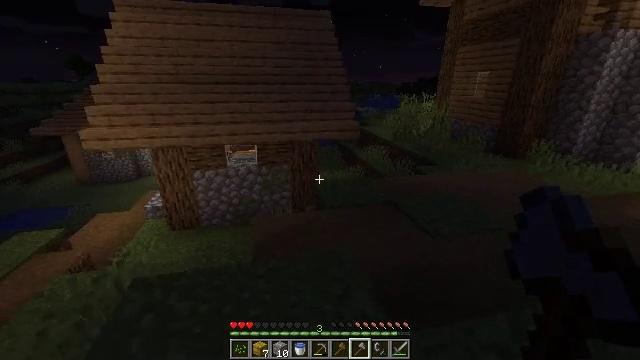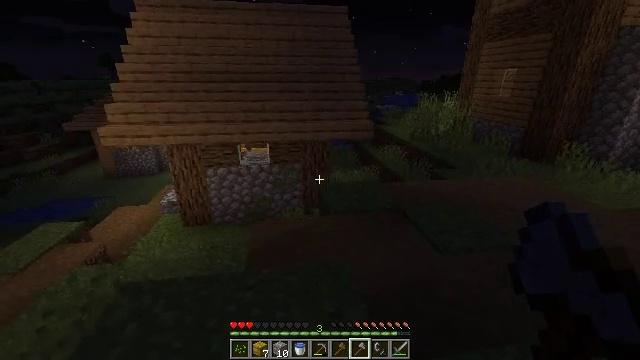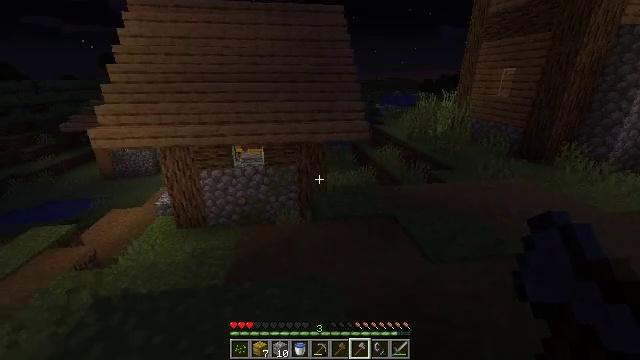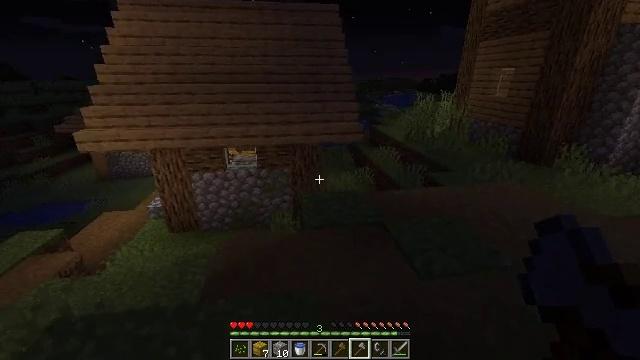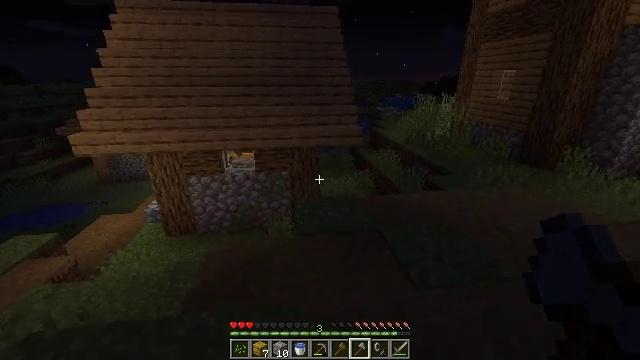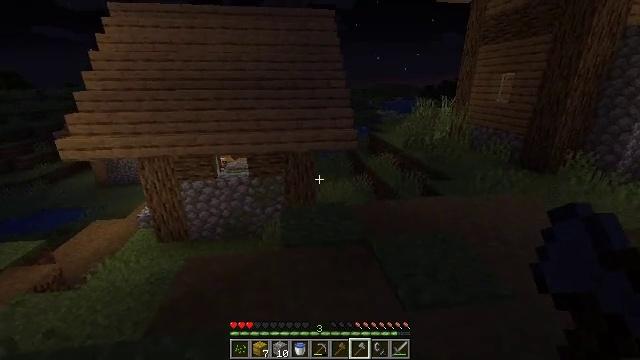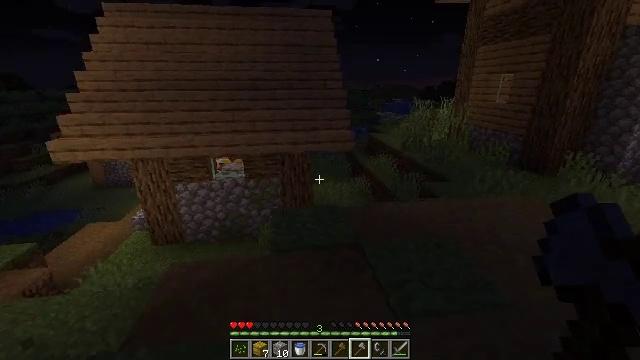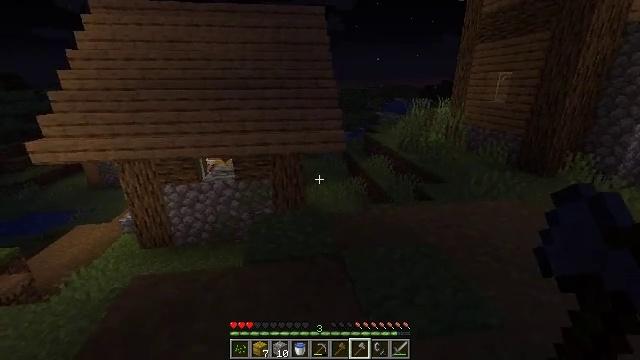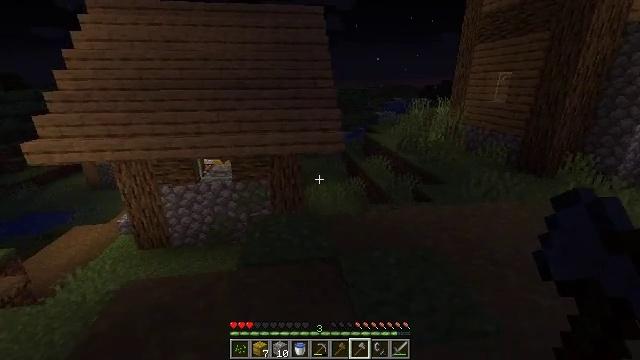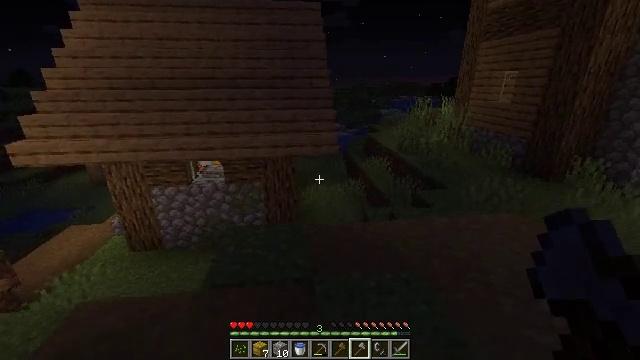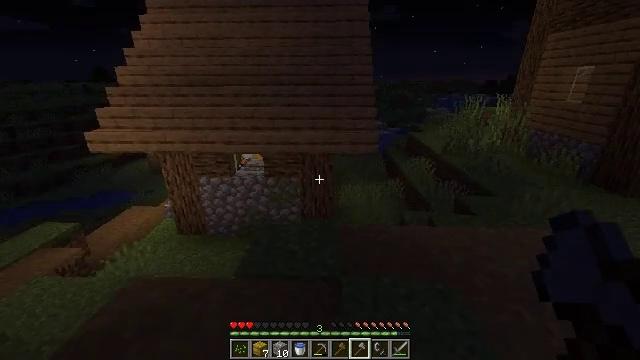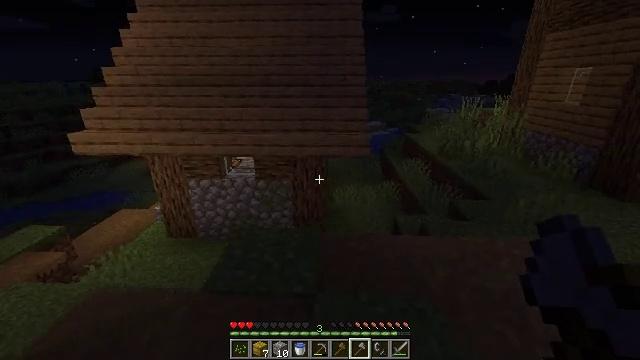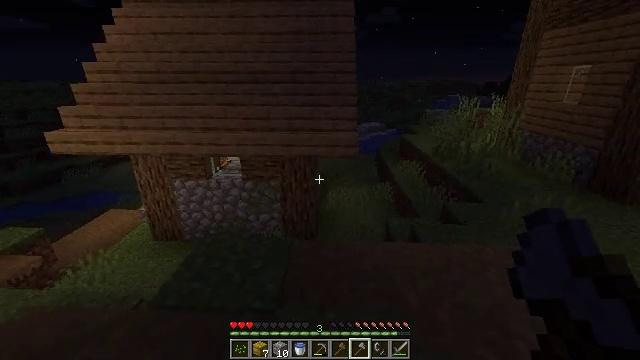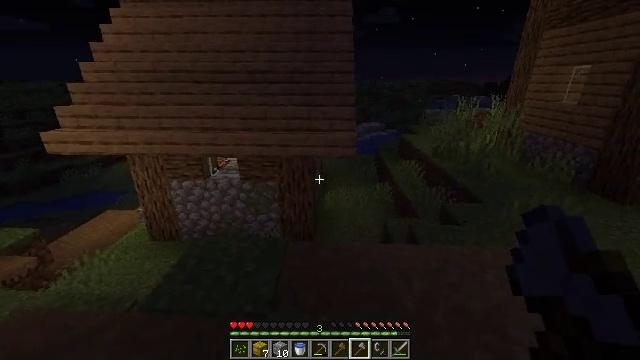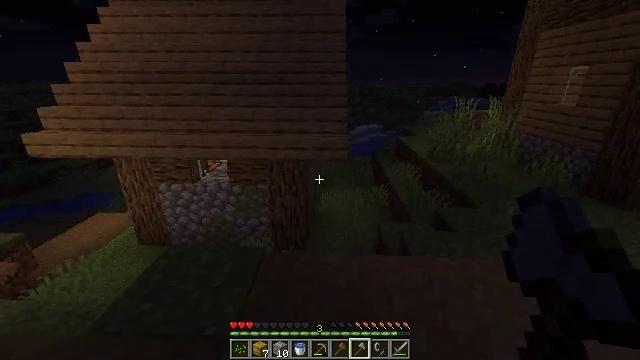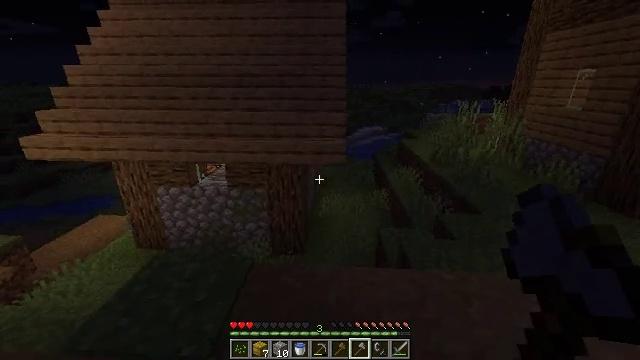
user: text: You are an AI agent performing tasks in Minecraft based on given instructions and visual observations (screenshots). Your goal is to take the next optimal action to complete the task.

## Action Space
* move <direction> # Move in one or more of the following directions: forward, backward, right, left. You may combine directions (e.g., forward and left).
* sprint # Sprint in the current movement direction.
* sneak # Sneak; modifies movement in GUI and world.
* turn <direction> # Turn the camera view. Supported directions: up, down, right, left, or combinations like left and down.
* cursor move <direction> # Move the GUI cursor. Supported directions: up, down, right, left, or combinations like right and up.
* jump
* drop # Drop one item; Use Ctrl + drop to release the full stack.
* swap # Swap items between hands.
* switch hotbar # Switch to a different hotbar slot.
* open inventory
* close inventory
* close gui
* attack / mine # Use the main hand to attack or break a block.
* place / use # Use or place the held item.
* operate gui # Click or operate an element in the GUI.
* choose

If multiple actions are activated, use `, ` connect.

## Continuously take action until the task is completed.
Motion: motion action
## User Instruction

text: Gather the yellow bed by attacking it.
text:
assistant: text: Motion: move forward and move right, turn left
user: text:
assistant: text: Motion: move forward and move right
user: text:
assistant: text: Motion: move forward and move right
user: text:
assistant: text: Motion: move forward and move right
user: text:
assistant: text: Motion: move forward and move right
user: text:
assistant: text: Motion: move forward and move right
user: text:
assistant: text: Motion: move forward and move right
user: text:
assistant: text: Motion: move forward and move right
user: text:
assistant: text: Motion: move forward and move right, turn left
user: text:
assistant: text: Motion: move forward and move right, turn left
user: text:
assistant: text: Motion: move forward and move right
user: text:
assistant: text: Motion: move forward and move right
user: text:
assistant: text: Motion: move forward and move right
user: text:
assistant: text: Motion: move forward and move right
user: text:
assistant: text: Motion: move forward and move right
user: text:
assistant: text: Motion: move forward and move right, turn left and down
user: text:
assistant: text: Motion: move forward and move right, turn left and down
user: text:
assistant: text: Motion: move forward and move right, turn left
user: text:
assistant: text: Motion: move forward and move right, turn left
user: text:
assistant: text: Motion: move forward and move right, turn left
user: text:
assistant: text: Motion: move forward and move right
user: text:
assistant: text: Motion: move forward and move right, turn right
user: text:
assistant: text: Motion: move forward and move right, turn right and down
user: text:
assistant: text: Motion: move forward and move right, turn right and down
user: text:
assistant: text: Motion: move forward and move right, turn right
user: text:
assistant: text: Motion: move forward and move right, turn right
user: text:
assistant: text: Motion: move forward and move right, turn right and down
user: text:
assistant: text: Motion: move forward and move right, turn right
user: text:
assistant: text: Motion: move forward and move right, turn right
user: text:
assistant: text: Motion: move forward and move right, turn right